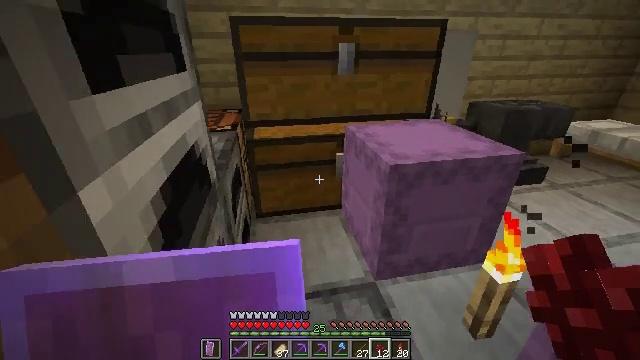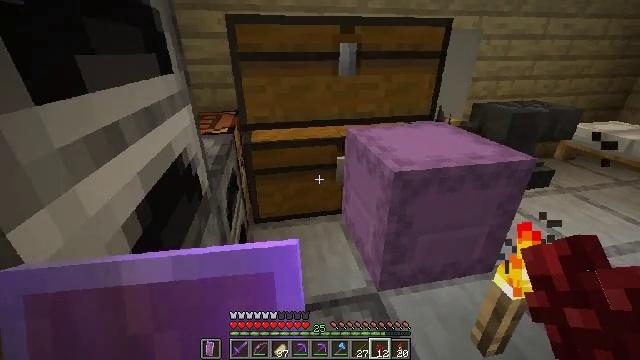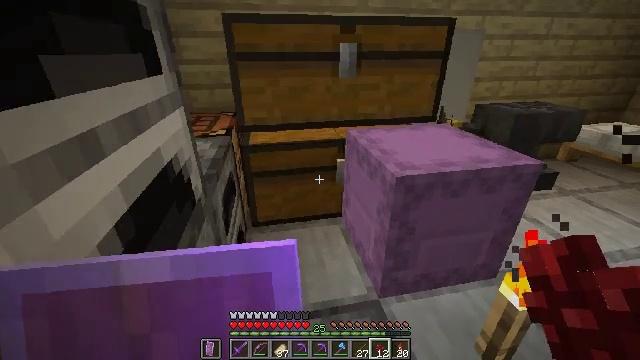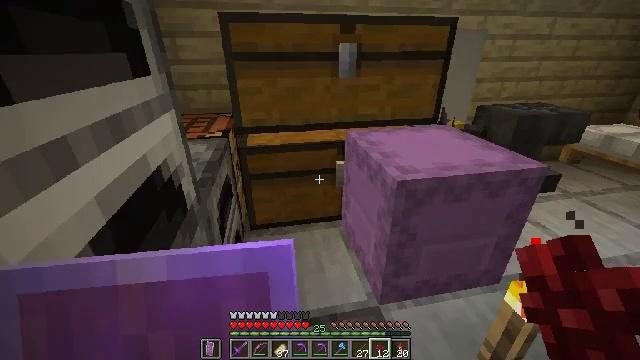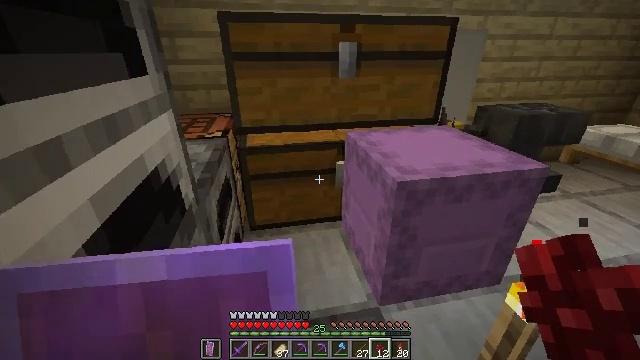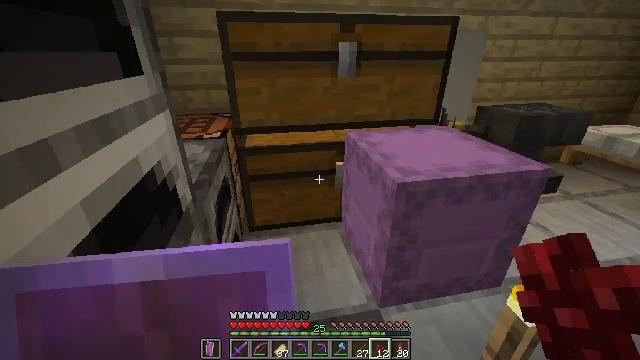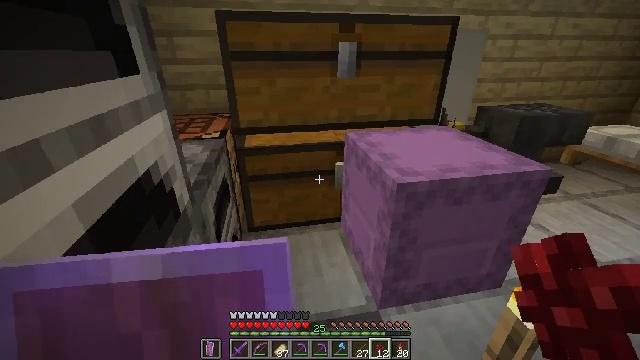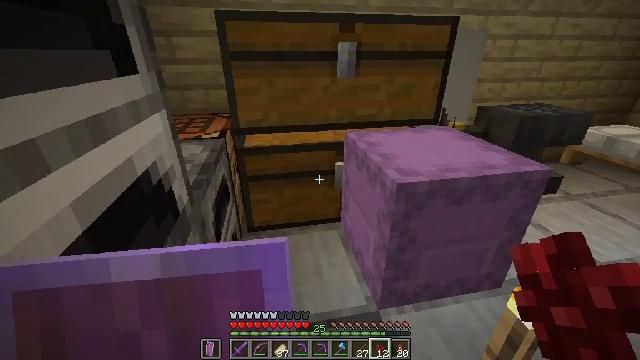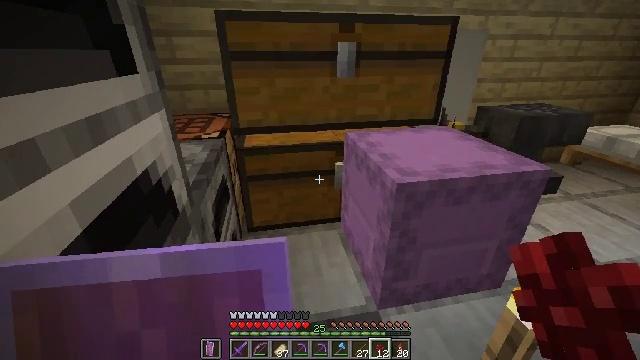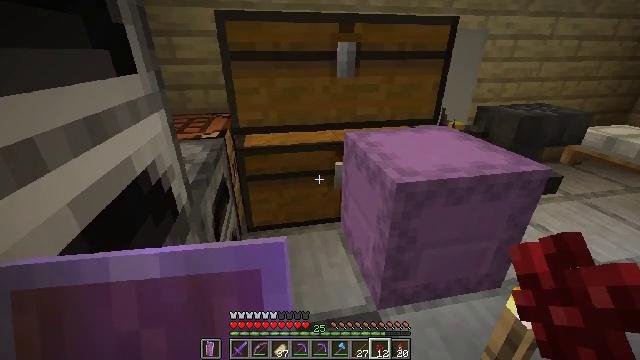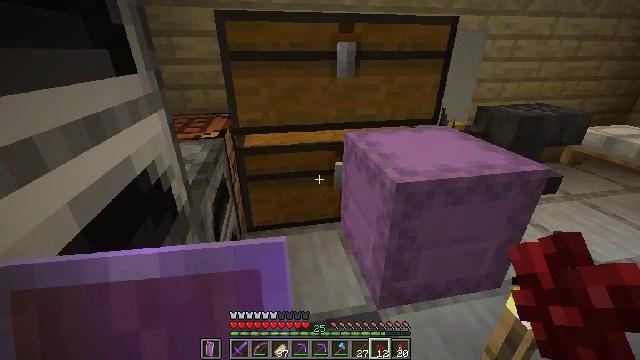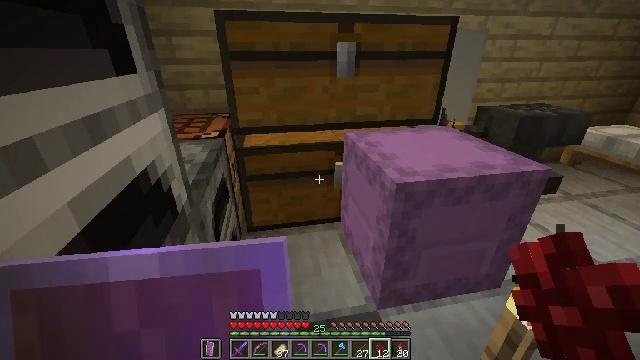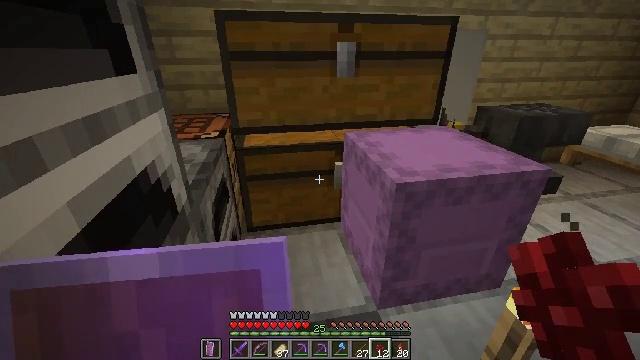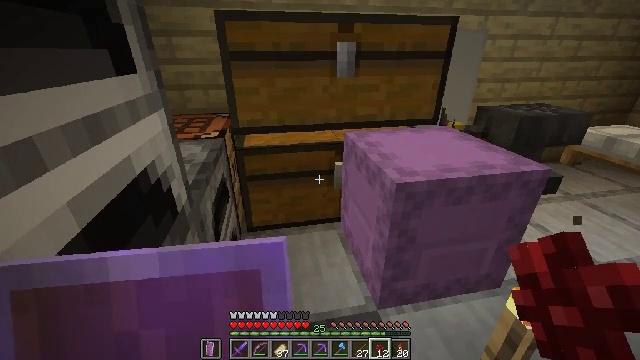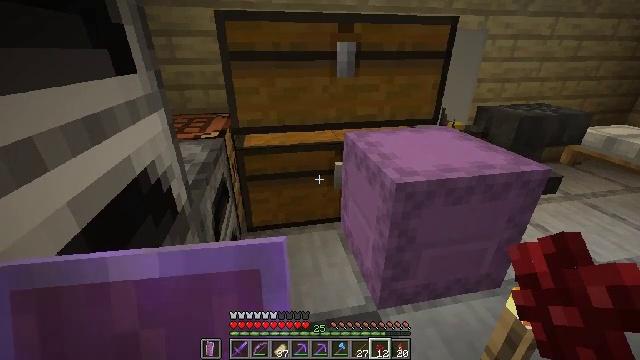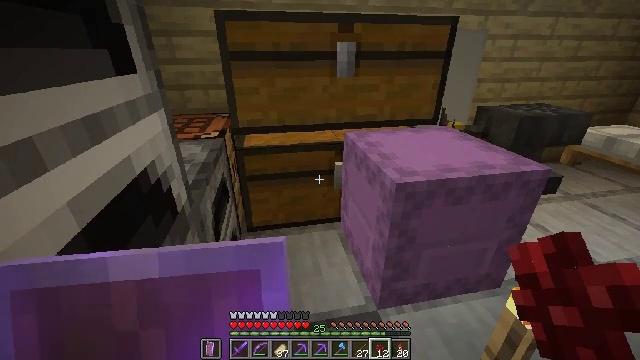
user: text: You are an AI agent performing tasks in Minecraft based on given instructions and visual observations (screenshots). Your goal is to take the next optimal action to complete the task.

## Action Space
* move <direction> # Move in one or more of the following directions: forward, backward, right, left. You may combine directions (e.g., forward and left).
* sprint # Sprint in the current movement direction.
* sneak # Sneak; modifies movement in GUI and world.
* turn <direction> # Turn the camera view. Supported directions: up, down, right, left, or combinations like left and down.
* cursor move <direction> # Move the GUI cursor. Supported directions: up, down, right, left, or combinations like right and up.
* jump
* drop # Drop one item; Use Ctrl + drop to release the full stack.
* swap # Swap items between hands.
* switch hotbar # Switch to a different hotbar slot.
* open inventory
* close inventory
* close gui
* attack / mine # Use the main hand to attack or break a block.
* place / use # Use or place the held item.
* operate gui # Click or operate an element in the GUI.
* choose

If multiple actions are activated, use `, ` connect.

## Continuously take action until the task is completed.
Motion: motion action
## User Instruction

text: Use the crafting table to craft sugar.
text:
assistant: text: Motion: no_op
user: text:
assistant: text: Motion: no_op
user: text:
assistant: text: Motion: no_op
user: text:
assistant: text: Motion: no_op
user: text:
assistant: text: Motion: no_op
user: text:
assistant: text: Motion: no_op
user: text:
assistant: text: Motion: no_op
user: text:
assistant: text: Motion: no_op
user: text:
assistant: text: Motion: no_op
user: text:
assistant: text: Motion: no_op
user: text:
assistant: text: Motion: no_op
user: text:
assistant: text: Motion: no_op
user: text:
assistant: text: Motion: no_op
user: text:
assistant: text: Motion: no_op
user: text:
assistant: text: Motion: no_op
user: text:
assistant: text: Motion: no_op
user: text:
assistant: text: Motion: no_op
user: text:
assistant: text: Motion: no_op
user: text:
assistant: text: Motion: no_op
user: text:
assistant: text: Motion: no_op
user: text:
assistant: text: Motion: no_op
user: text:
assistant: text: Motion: no_op
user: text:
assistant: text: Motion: no_op
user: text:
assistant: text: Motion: no_op
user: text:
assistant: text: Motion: no_op
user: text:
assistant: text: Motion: no_op
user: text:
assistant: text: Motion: no_op
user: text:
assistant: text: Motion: no_op
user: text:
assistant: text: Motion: no_op
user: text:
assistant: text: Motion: no_op